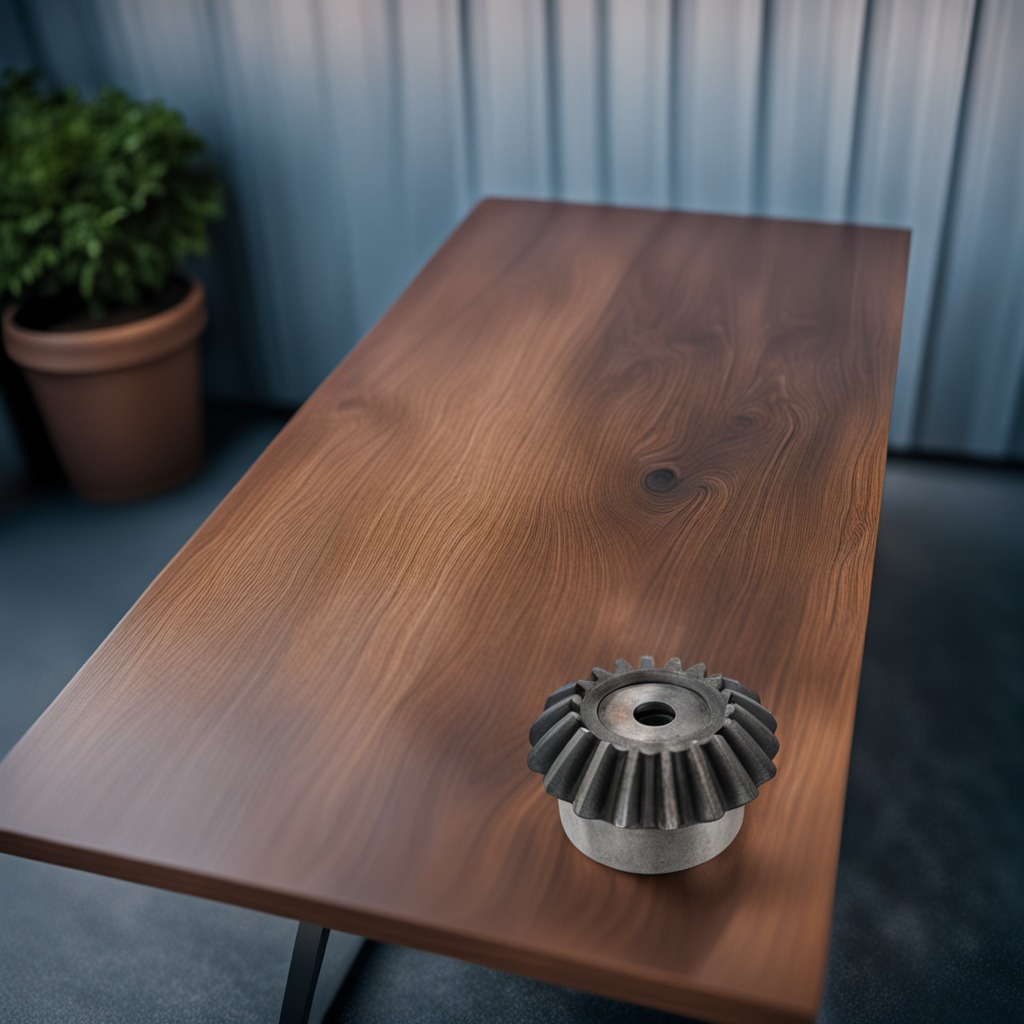
A steel gear with teeth is lying on a old table in a small garage at twilight.